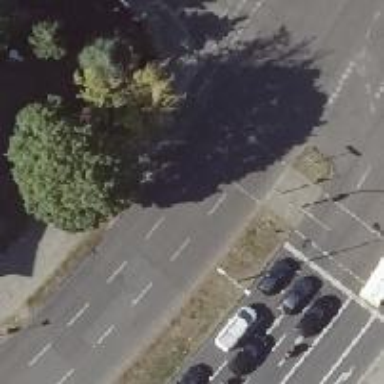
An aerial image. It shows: Footway crossing with traffic signals and pedestrian island.